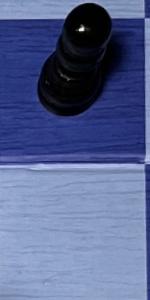
Label: Empty